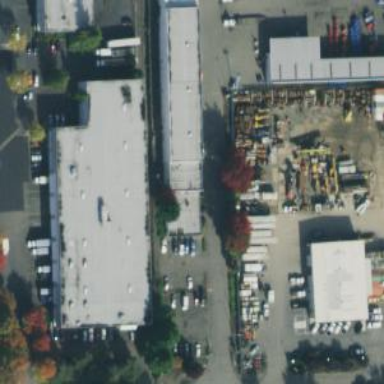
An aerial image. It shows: Industrial area with hardware shop.